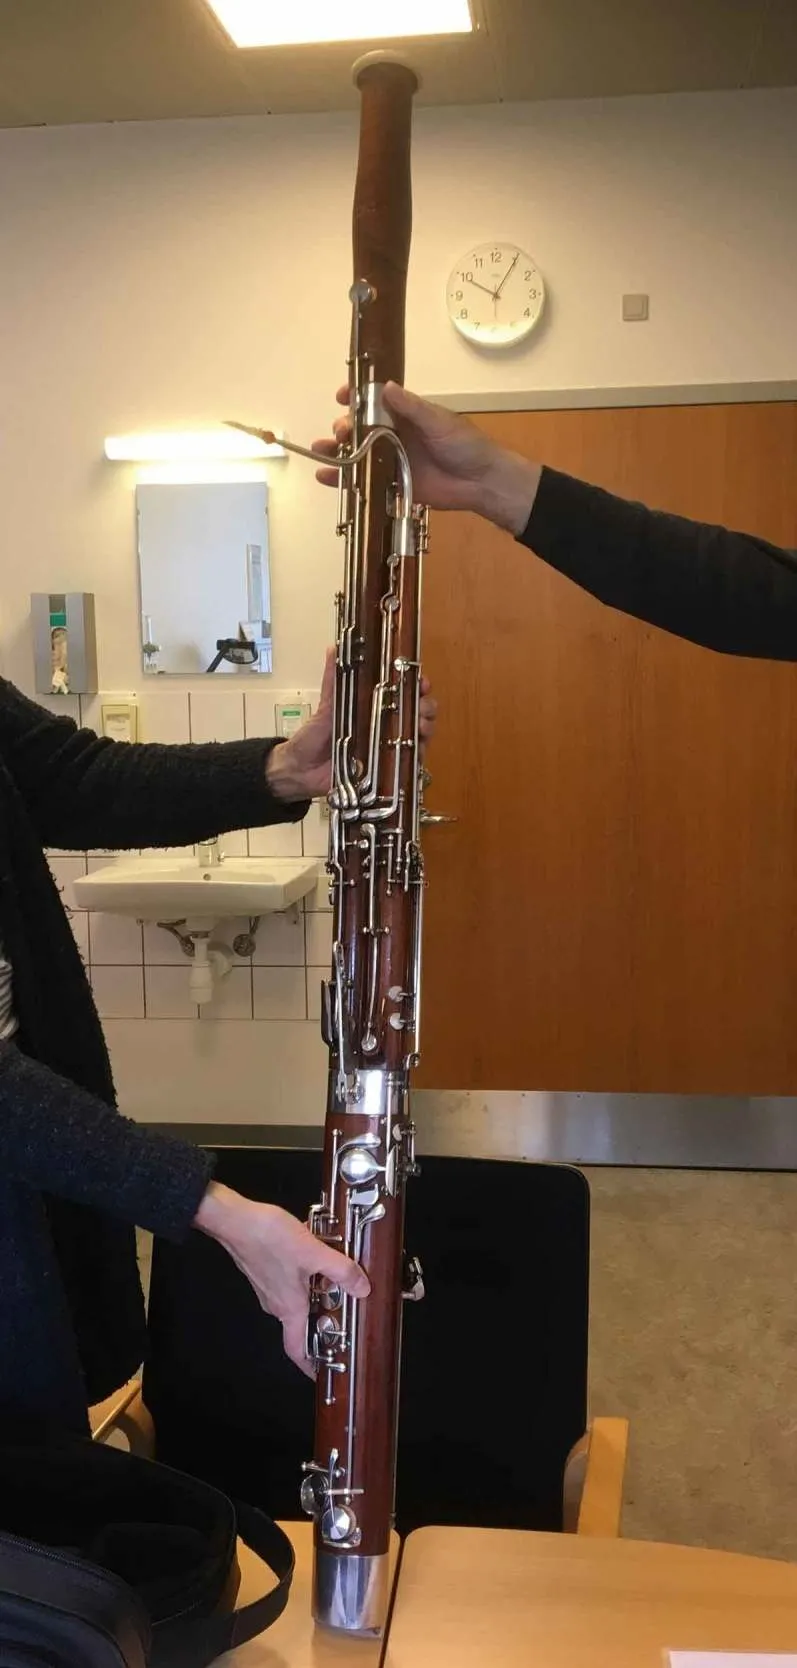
Basoon.
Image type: medical_photograph (skin_photograph)